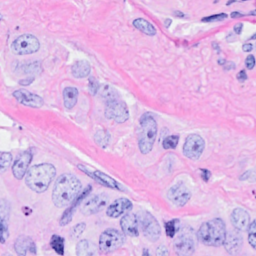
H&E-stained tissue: Breast